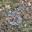
Label: 5